Question: I'm currently trying to set up an azure mobile service .net backend for an app. I'm using visual studio express 2013 for Windows / for Web. I installed all available updates and the recent azure sdk (2.4).
My problem now is that there is no "Azure Mobile Service" project template and mobile services is even not displayed beneath the azure entry in the server explorer.

What did I miss to install?
Many thanks in advance!
I tried to set up the mobile service with visual studio express 2012 but I stuck at the same problem. Neither the mobile service template nor the option in the server explorer is present.
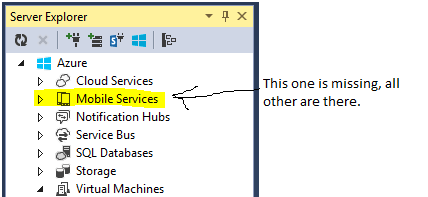
Answer: I just downloaded Visual Studio 2013 Express for Windows with Update 3 from this link:
<URL>
I then had the mobile services node in the Server Explorer. However, the project template still isn't there.
This was with Azure SDK 2.3 already installed and also tested with Azure SDK 2.4.
The project templates ship with Visual Studio SKUs and their updates, and I believe Mobile Services is only shipping with Pro and Ultimate for now.
One option to get that starting project is to provision your mobile service in the portal making sure to select the .NET backend. Then on the quickstart page of the portal (the little cloud to the left of the dashboard tab) select the link to create a new application. You will get an option to download the starter solution for the .NET backend (for windows apps it will also download the client). That is basically the same project you would get by choosing File -> New Project in VS pro or ultimate. You can then open the solution in VS Express for Web 2013 but not VS Express for Windows.
To publish the mobile service you'll need to do the following:
1. Go back to the portal and on the Dashboard page for your mobile service click the Download Publish Profile link and save to your local machine
2. Right-click the project in the Solution Explorer and choose "Publish"
3. Import the publish profile you downloaded in step #1 and finish the publish process
So if you want to use the express versions of VS 2013, make sure you have all the updates then:
- -